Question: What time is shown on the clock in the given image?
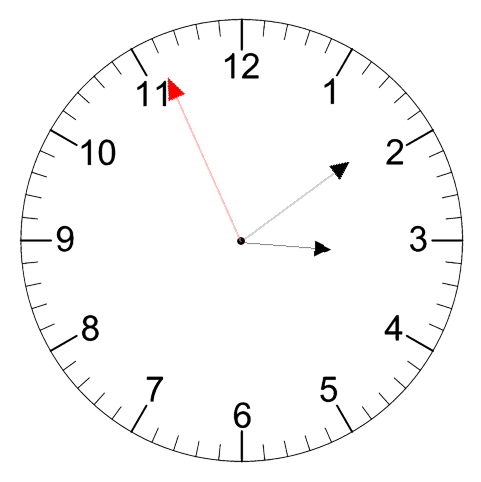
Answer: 03:08:56